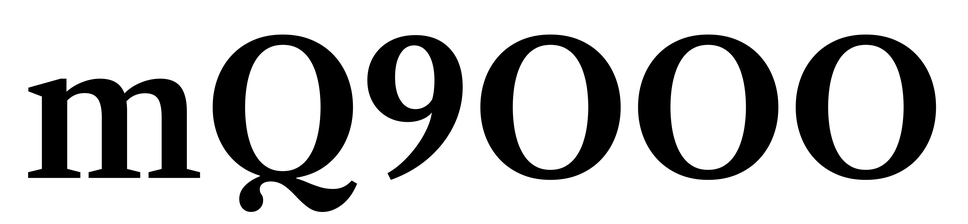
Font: LibreCaslonText_SemiBold